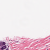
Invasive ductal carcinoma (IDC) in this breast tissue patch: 0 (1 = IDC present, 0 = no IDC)